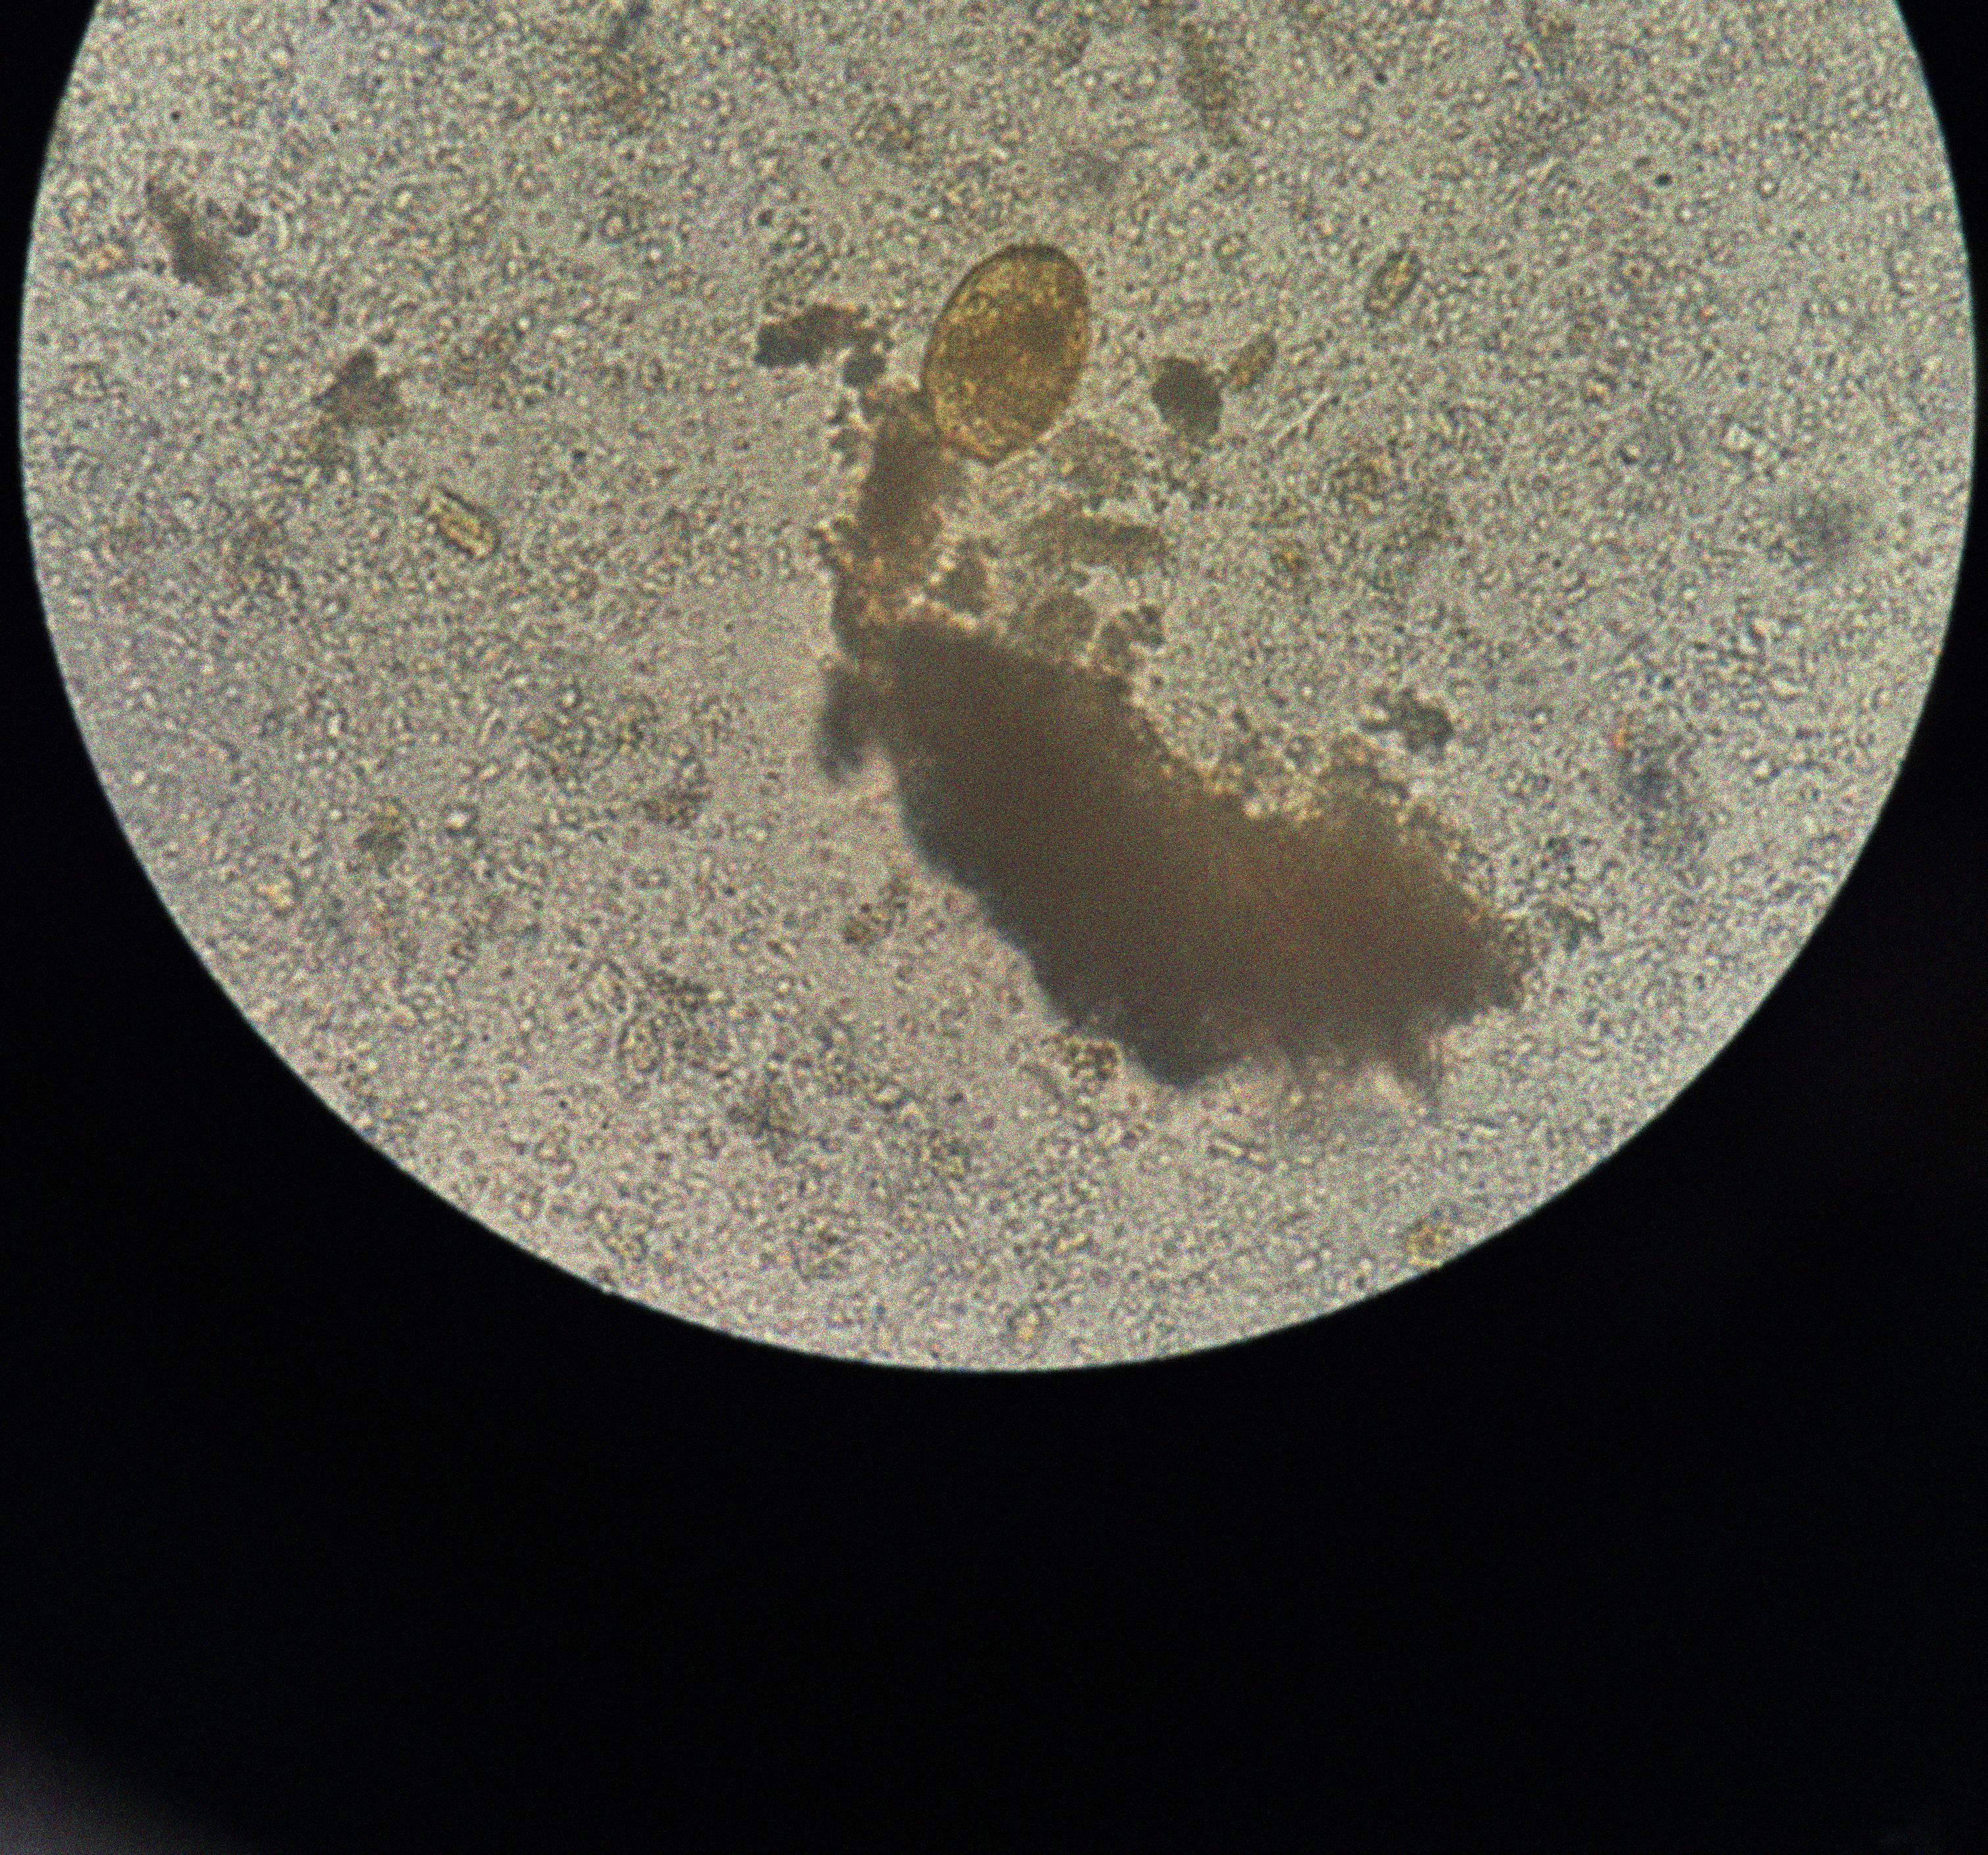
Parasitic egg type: Paragonimus spp